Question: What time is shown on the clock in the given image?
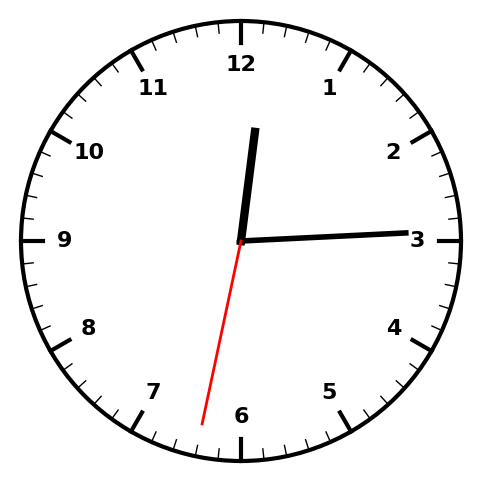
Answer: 12:14:32